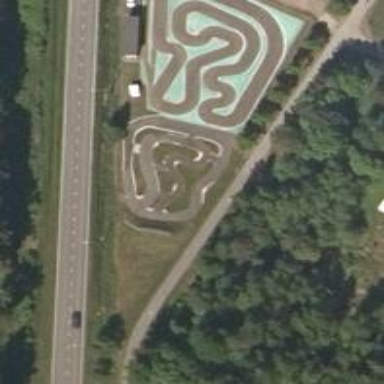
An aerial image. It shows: Motor sport raceway.